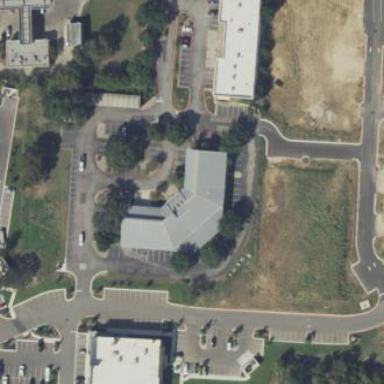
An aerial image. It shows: Office building.